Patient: sex M, age 69
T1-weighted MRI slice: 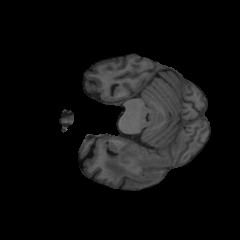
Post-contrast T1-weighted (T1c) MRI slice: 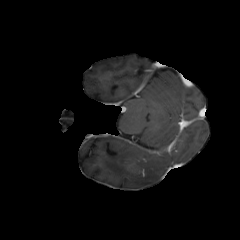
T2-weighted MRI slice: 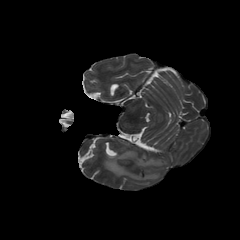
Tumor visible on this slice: yes
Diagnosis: Glioblastoma, IDH-wildtype
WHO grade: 4